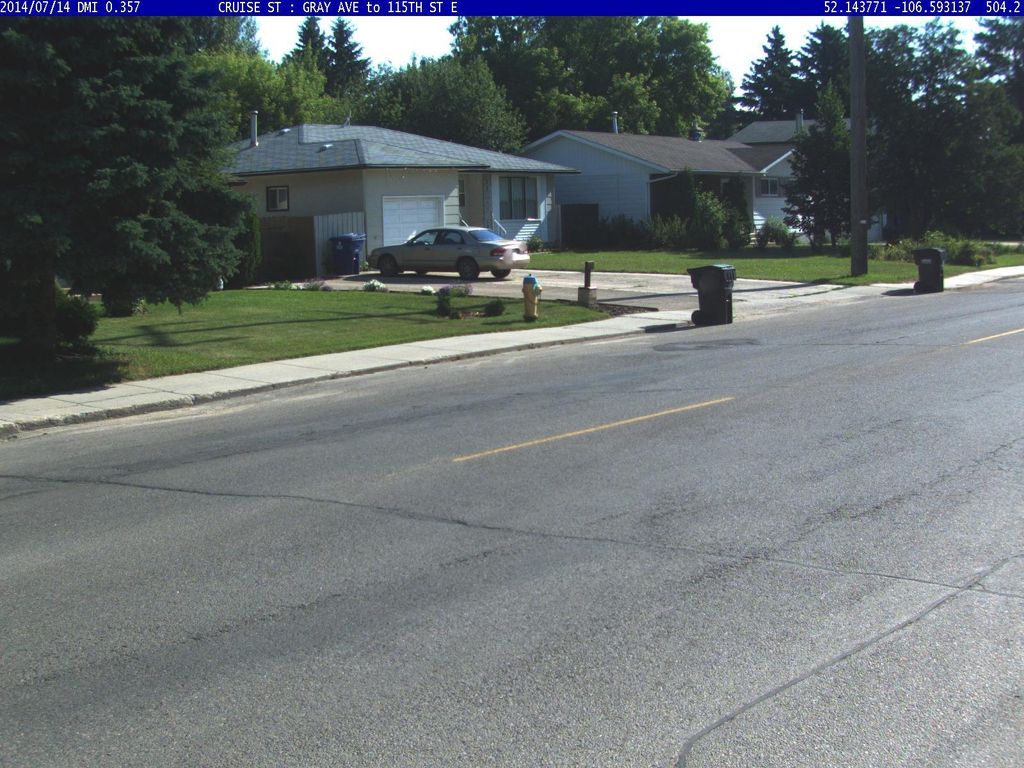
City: saskatoon